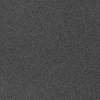
Atmospheric dust classification: dusty